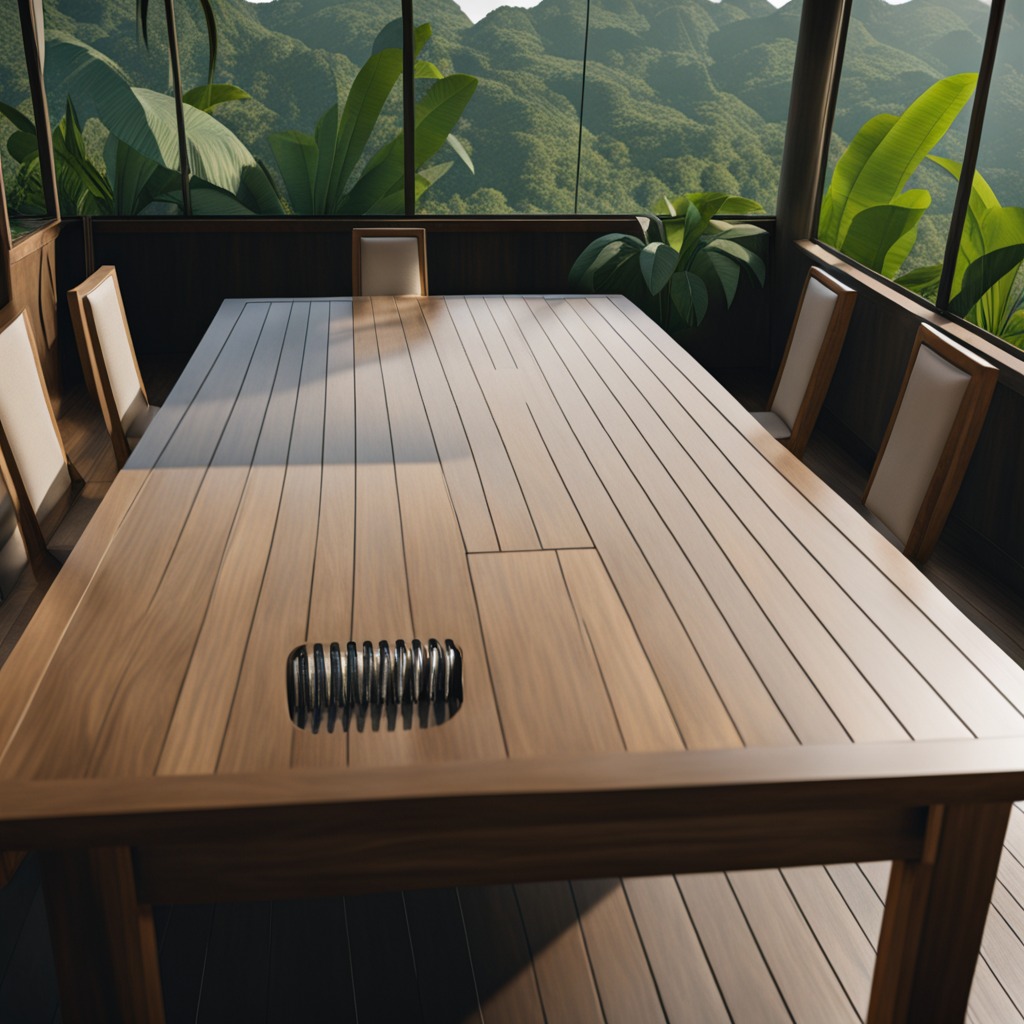
A coiled metal spring is lying on a wooden table inside a jungle field workshop tent humid ambient light worn but